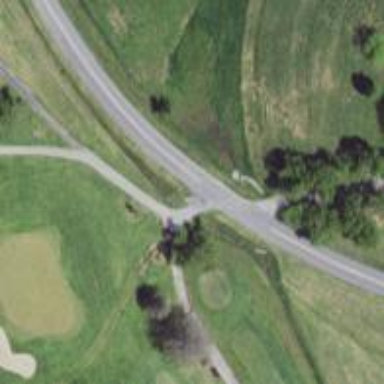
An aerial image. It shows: Path used for both walking and golf.